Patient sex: F
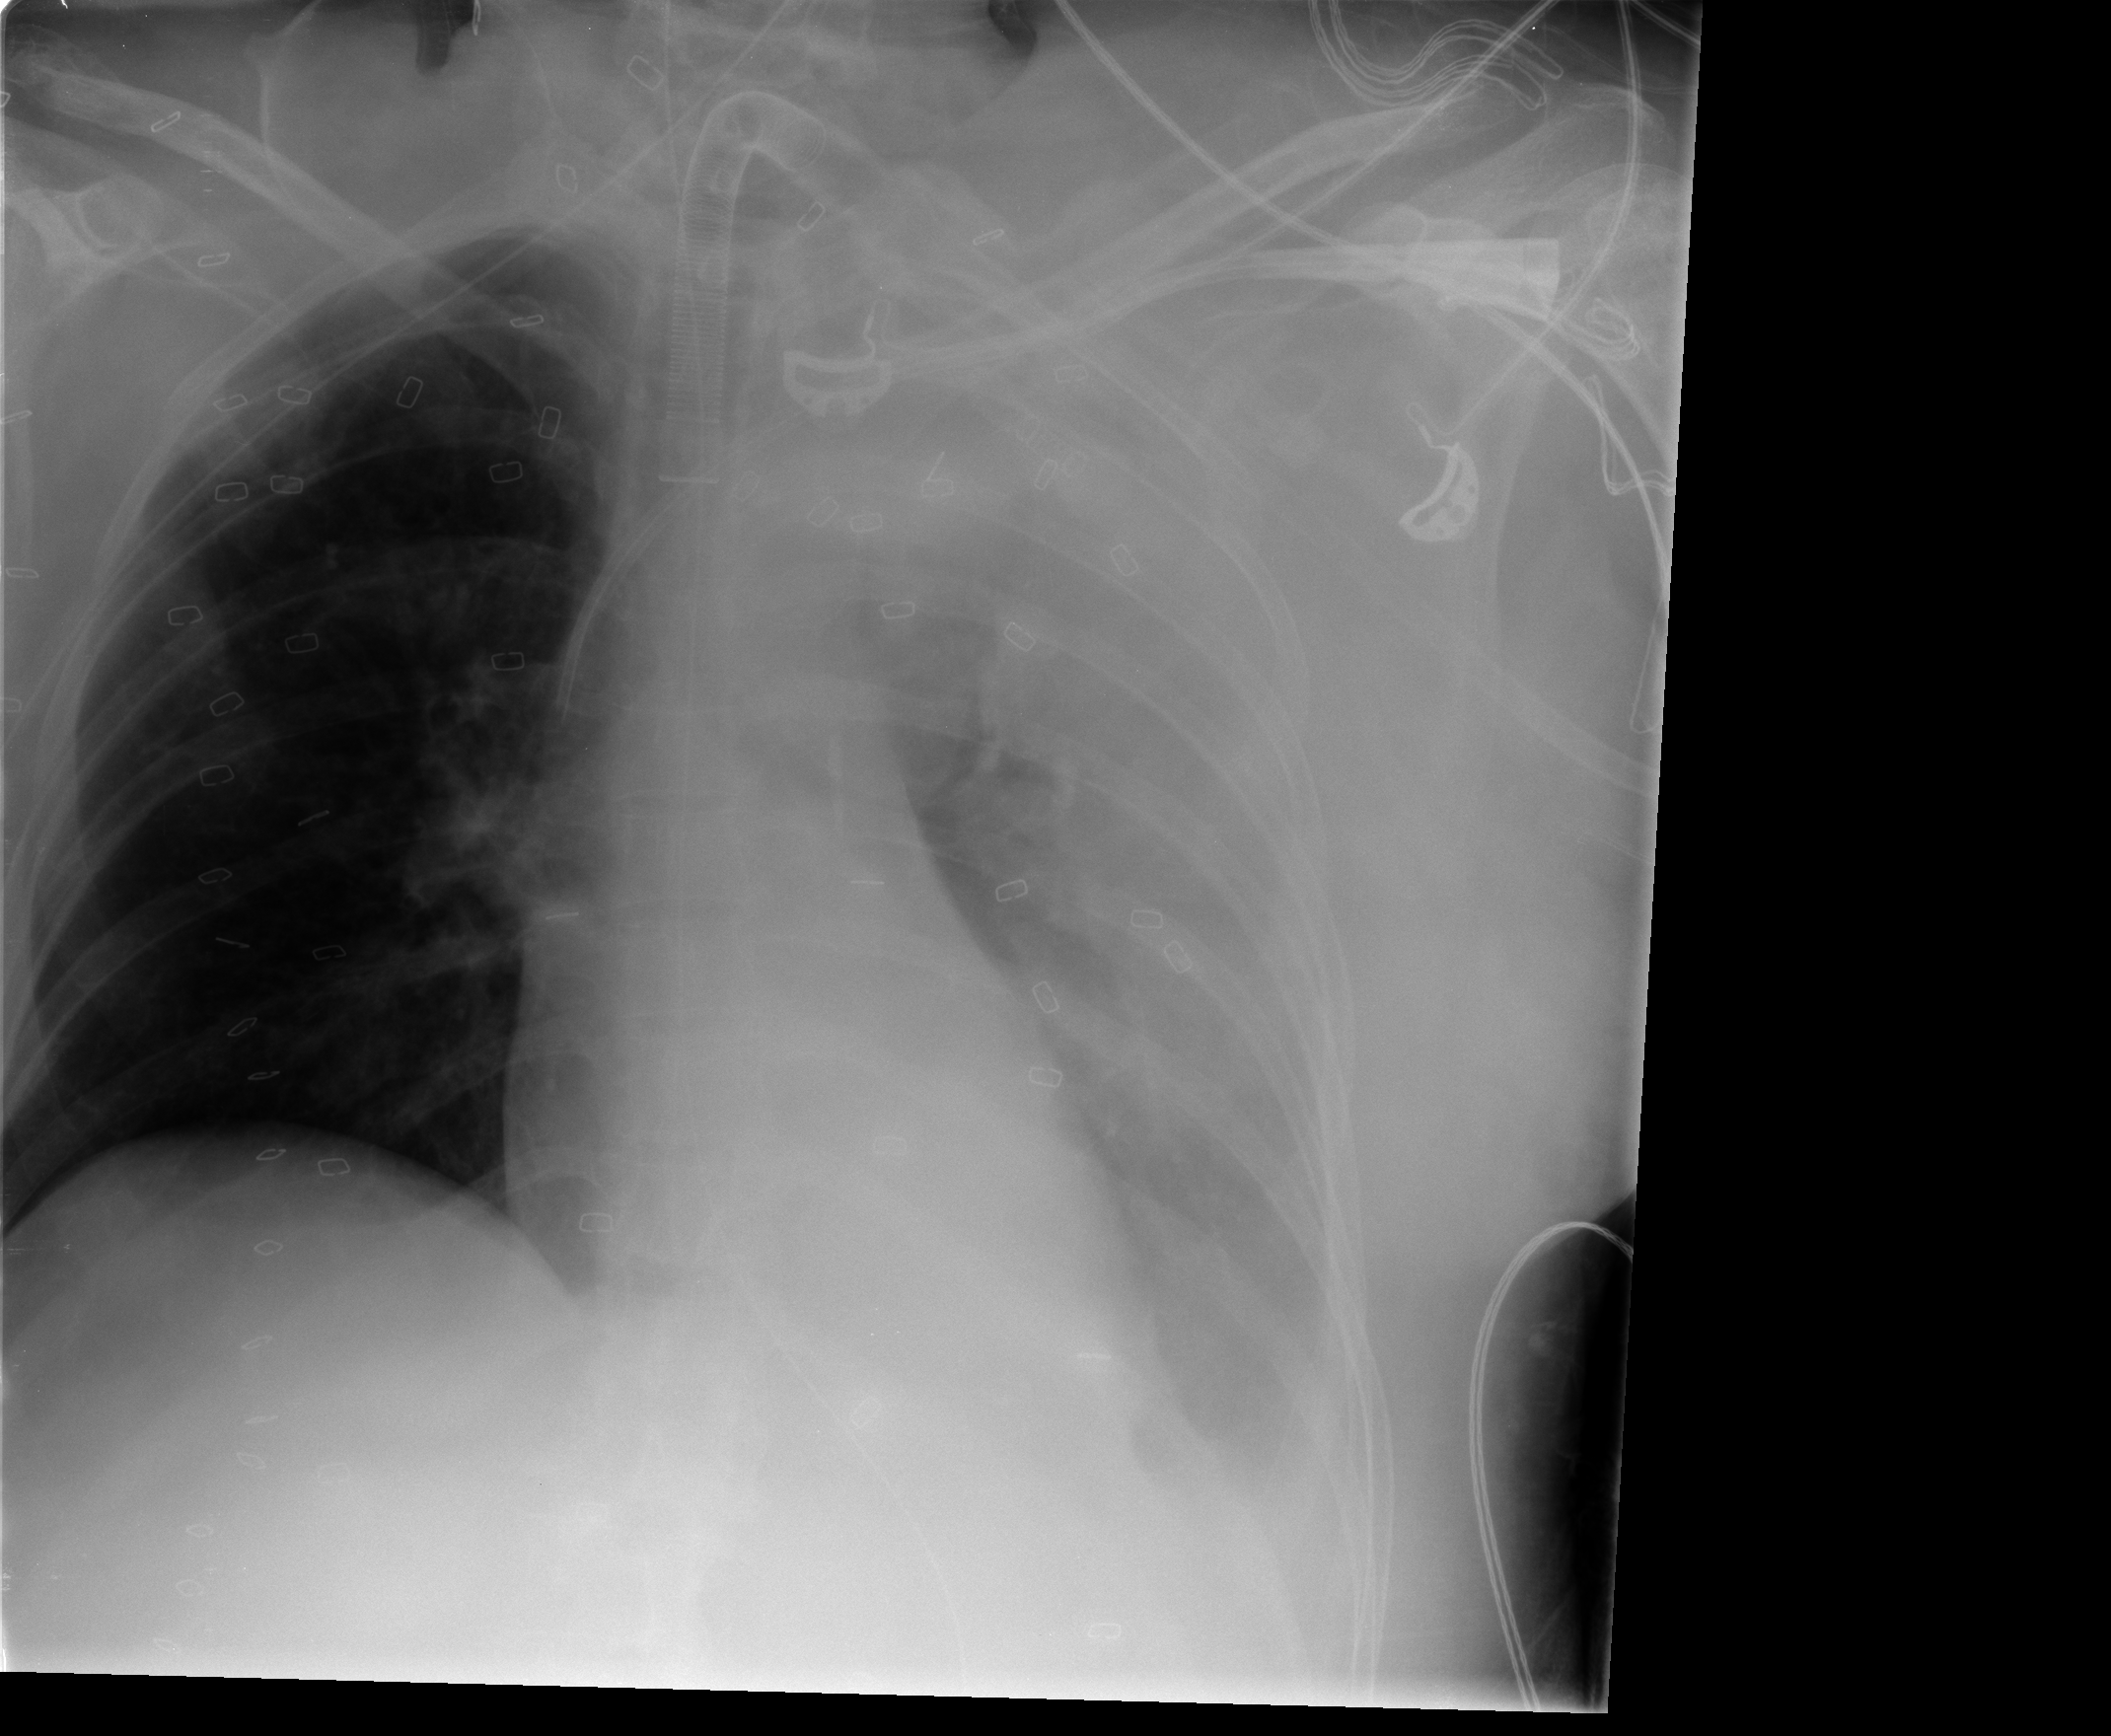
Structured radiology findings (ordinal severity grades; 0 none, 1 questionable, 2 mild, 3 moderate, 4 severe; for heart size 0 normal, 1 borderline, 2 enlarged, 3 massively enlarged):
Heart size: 0
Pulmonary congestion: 0
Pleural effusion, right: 0
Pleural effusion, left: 4
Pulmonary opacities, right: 2
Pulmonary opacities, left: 3
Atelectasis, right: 0
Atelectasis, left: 4